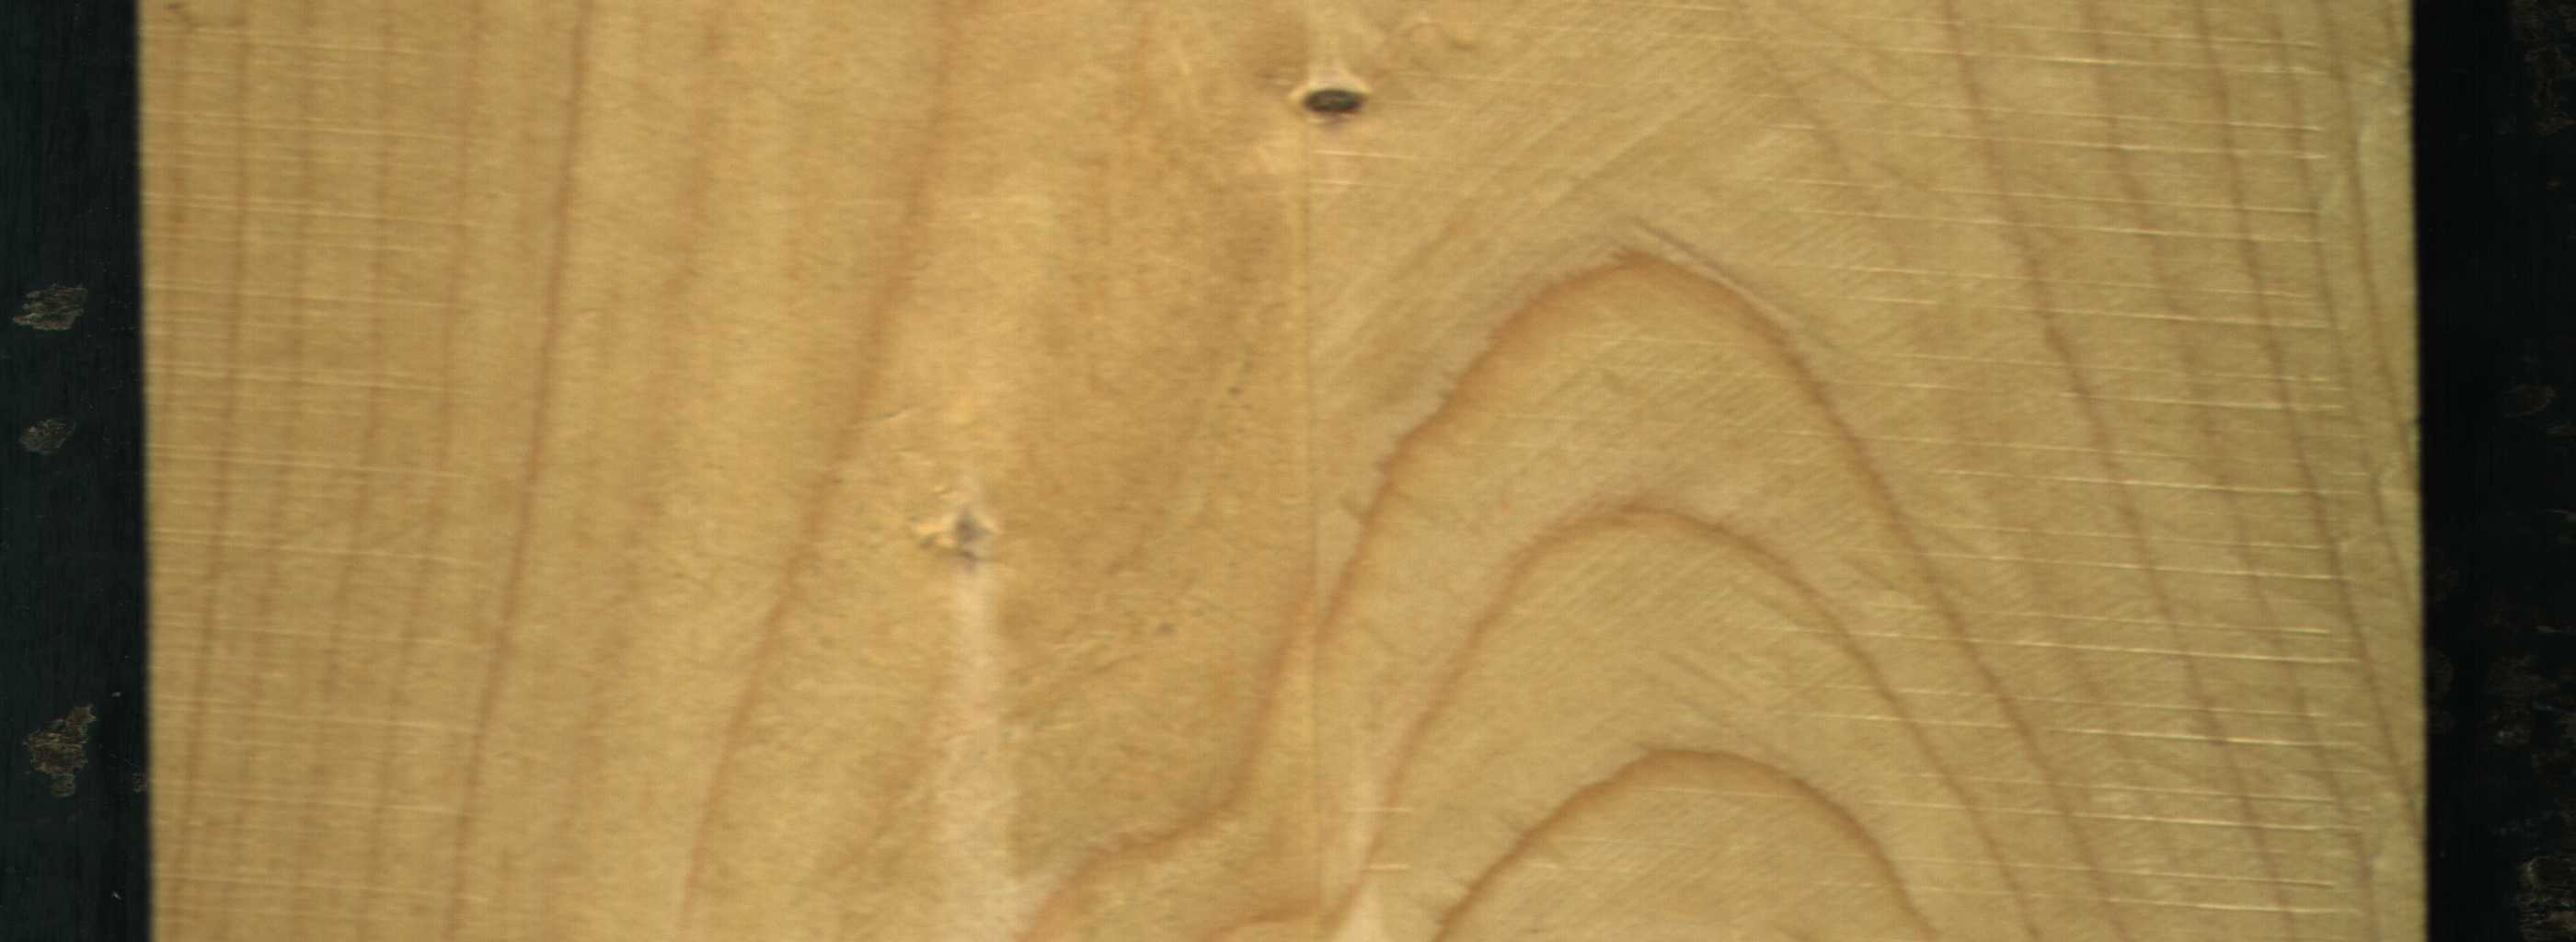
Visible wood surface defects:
Dead_Knot